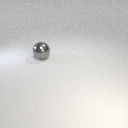
large gray metal sphere